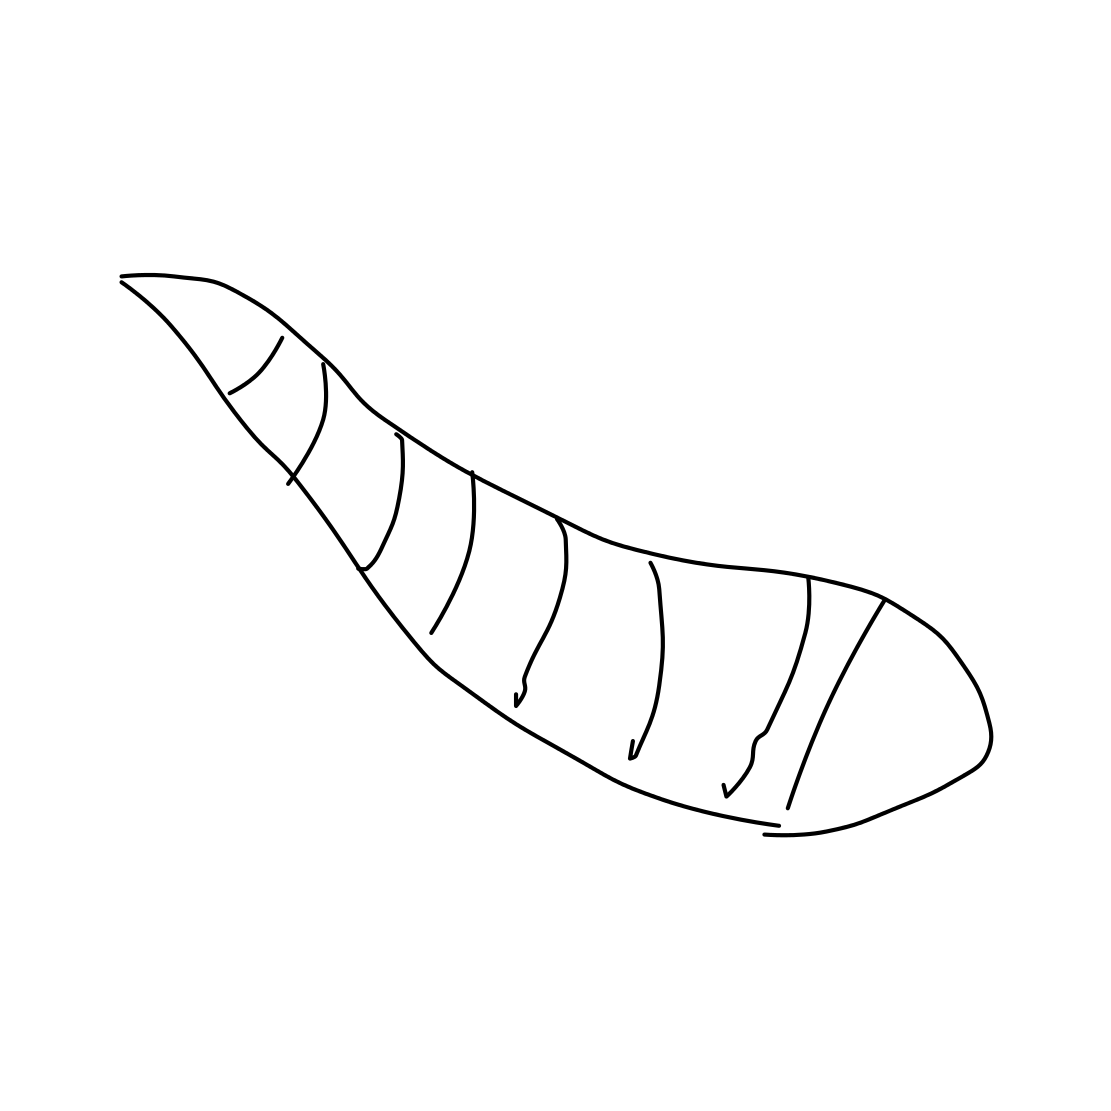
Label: carrot